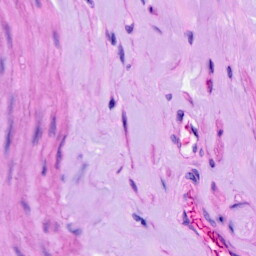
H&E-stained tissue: Ovarian